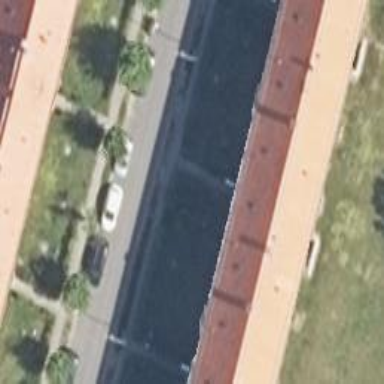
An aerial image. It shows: White apartment building with hipped roof of red color.